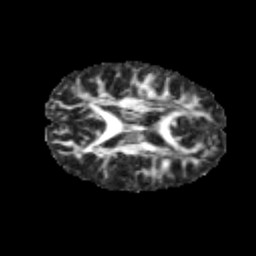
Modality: FA
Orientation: axial
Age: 11
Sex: female
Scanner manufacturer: siemens
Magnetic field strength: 3 T
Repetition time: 3.8 s
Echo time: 0.07 s